Field crop: maize
Growth stage: 1
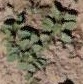
Species: convolvulus